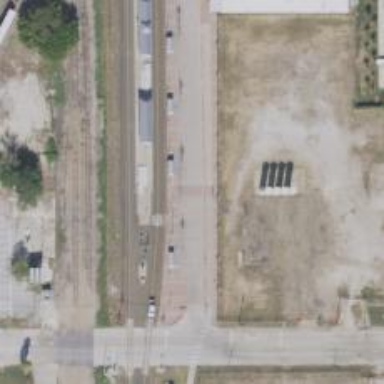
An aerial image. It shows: Busway road.